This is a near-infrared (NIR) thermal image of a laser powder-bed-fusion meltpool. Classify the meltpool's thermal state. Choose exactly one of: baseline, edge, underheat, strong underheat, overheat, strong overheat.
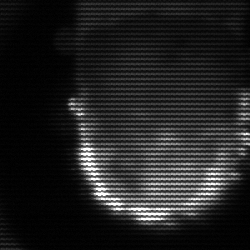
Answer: baseline